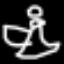
Label: angel